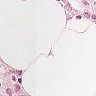
Metastatic tissue present: no